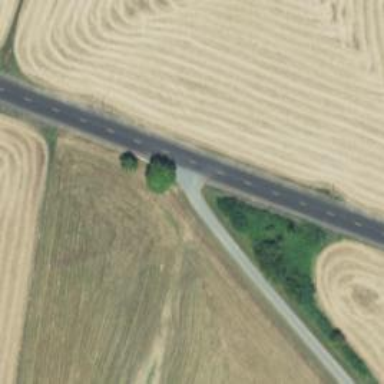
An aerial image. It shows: Tertiary road.